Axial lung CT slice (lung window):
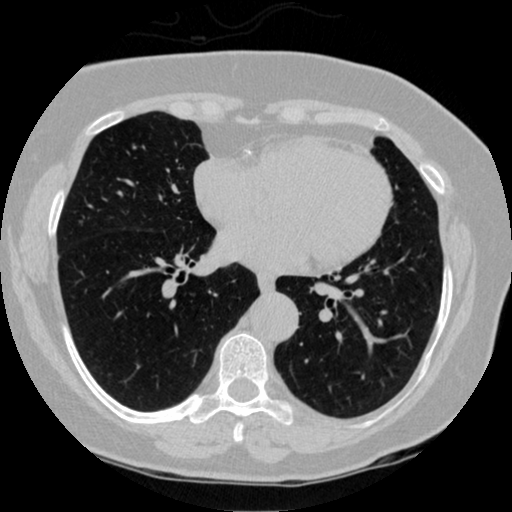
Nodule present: no